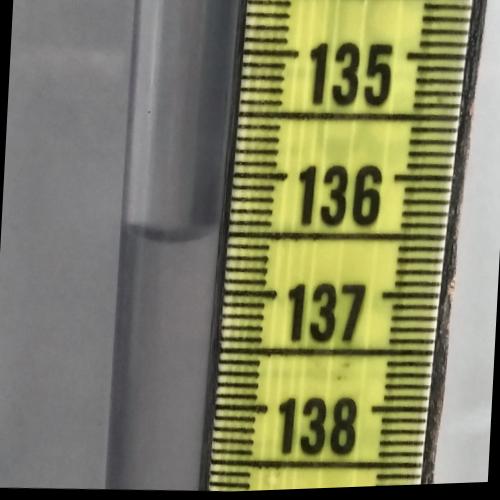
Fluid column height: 136.6 cm